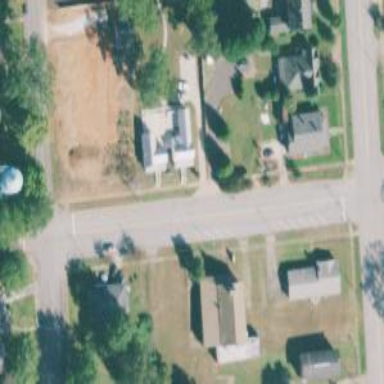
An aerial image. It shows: Smooth asphalt road in residential area.